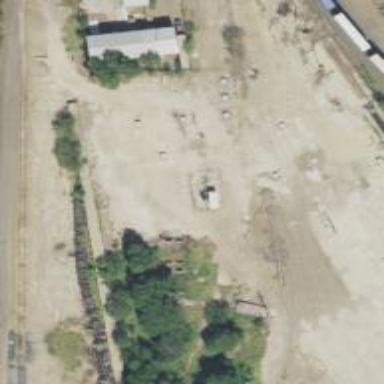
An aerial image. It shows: Railway yard.